Question: How can I modify the execution of the vlookup based upon a specific value. I want it to execute the Vlookup only if the output sheet (sheet 2) cell (Q2 to AB2) contains "Forecast" otherwise skip column if labeled "Actual" in the relative cell.
Finally I want to copy and paste any cells in the Column Q to AB that contain the vlookup forumla. I believe this can be accomplished using the String function.
'''
Sub MakeFormulas()
Dim SourceLastRow As Long
Dim OutputLastRow As Long
Dim sourceSheet As Worksheet
Dim outputSheet As Worksheet
Dim X As Long
'names of our worksheets
Set sourceSheet = Worksheets("Sheet1")
Set outputSheet = Worksheets("Sheet2")
'Determine last row of source
With sourceSheet
SourceLastRow = .Cells(.Rows.Count, "A").End(xlUp).Row
End With
With outputSheet
'Determine last row in col C
OutputLastRow = .Cells(.Rows.Count, "C").End(xlUp).Row
For X = 2 To OutputLastRow
If InStr(1, .Range("C" & X), "PO Materials") + InStr(1, .Range("C" & X), "PO Labor") > 0 Then
'Apply formula
.Range("Q" & X & ":AB" & X).Formula = _
"=VLOOKUP($E" & X & ",'" & sourceSheet.Name & "'!$A$2:$L$" & SourceLastRow & ",Match(Q$1,'" & sourceSheet.Name & "'!$A$1:$AD$1,0),0)"
End If
Next
End With
End Sub
'''
### Sheet 2 Screenshot

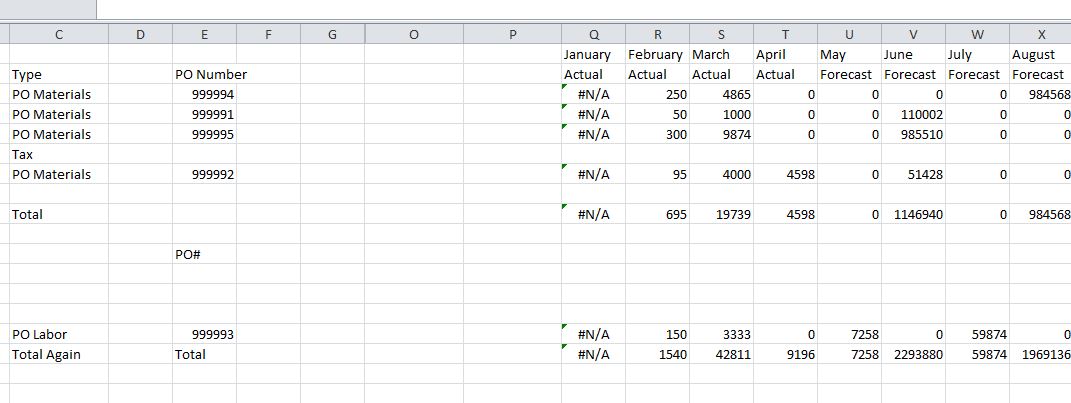
Answer: I will just hardcode a bit:
'''
For Y = 17 To 28 'Q to AB
For X = 2 To OutputLastRow
If InStr(1, .Range("C" & X), "PO Materials") + InStr(1, .Range("C" & X), "PO Labor") > 0 And Cells(2, Y) = "Forecast" Then
'Apply formula
.Cells(X, Y).Formula = _ 'cell at row X, column Y
"=VLOOKUP($E" & X & ",'" & sourceSheet.Name & "'!$A$2:$L$" & SourceLastRow & ",Match(" & cells(1,Y).address & ",'" & sourceSheet.Name & "'!$A$1:$AD$1,0),0)"
End If
Next
Next
'''
It breaks down to check the second cell in each column first before applying the formula